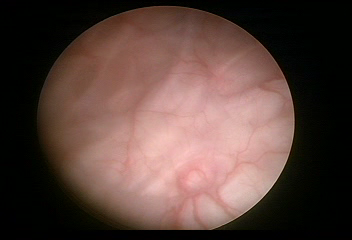
Modality: WLC
Class: Normal mucosa
Bladder cancer association: No